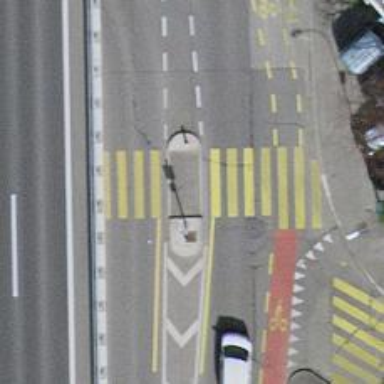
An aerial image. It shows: Uncontrolled crossing with pedestrian island.